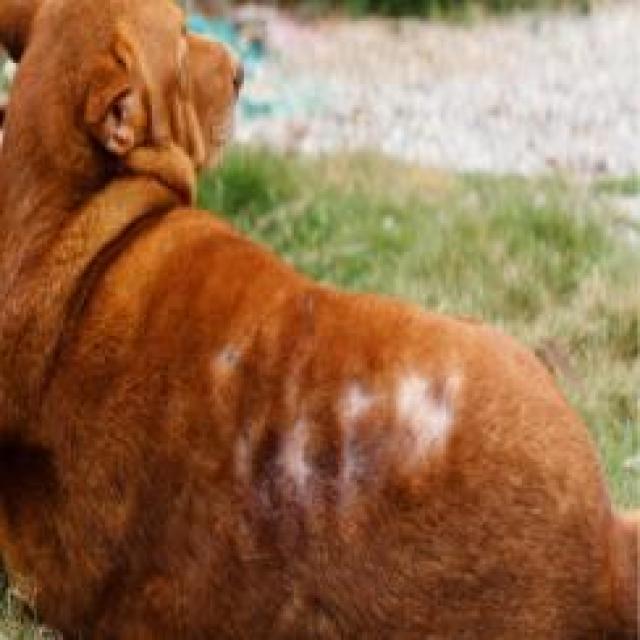
Canine fungal skin infection — characterized by alopecia, scaling, crusting, and circular lesions. Common agents include Malassezia and Candida species.